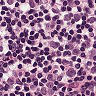
Metastatic tissue present: yes